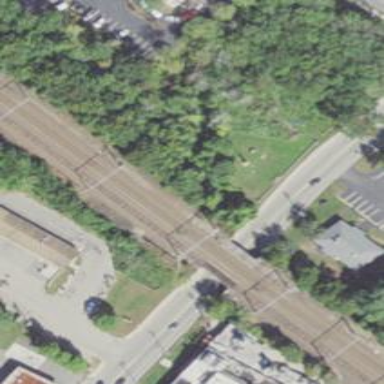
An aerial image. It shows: Bridge over electrified railway with contact lines.